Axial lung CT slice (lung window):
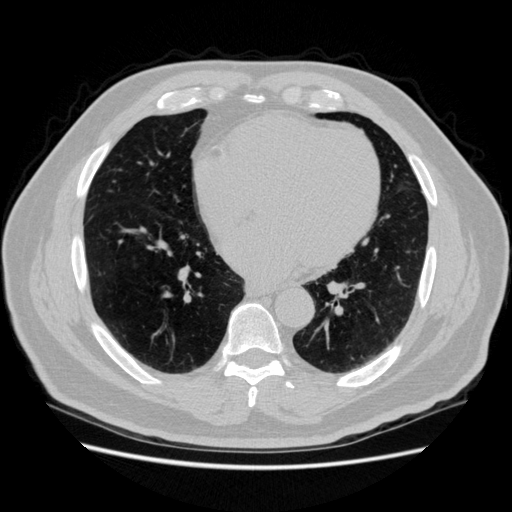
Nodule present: no